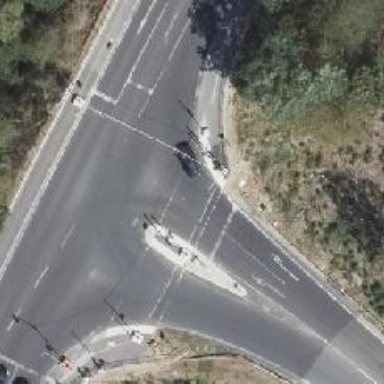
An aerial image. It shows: Road crossing with traffic signals and pedestrian island.